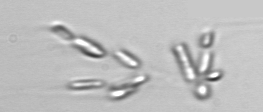
Label: Dinobryon